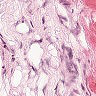
Metastatic tissue present: no